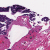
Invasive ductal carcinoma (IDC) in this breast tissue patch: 0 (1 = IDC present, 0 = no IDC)